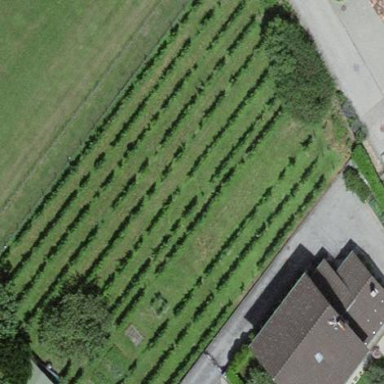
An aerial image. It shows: Vineyard with grape crops.